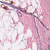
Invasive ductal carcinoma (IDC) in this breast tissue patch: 0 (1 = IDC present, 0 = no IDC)